Question: Whenever I open a file (ex. aspx, ascx) or a solution using VS, it creates the following 3 folders next to a file or a solution.
- - -
Recently, there has been a problem with Windows User Account in our network; the profile issue has been fixed by Network Admin.
I'm wondering how to fix that VS issue. Thanks in advanced.

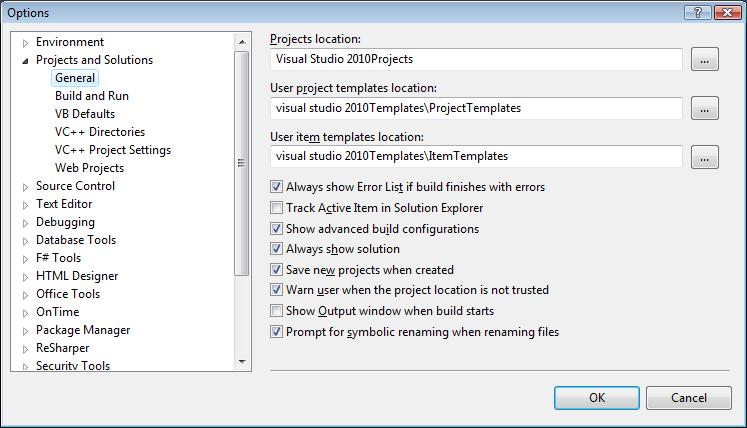
Answer: Open the dialog, and make sure the settings are correct for , , and